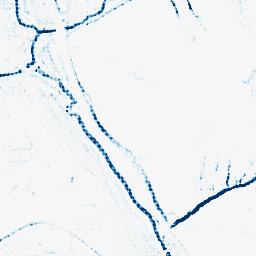
Category: morphological
Decomposition family: morphological_rect
Decomposition parameters: operation: closing
width: 5
height: 5
Upsampling method: sinc_blackman
Upsampling parameters: scale: 4
kernel_size: 4
Upsampling scale: 4